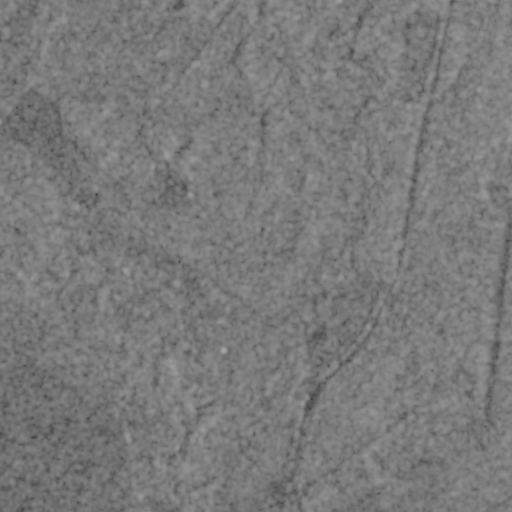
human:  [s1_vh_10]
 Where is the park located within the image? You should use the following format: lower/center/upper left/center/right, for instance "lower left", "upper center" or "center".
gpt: The park is located in the lower right of the image.
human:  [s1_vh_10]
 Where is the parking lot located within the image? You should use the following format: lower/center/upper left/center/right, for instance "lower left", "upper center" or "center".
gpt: The parking lot is located in the lower center of the image.
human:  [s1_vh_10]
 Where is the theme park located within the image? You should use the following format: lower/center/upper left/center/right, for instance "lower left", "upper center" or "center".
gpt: The theme park is located in the center left of the image.
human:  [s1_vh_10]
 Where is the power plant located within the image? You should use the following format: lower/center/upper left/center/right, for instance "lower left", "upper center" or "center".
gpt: There is no power plant in the image.

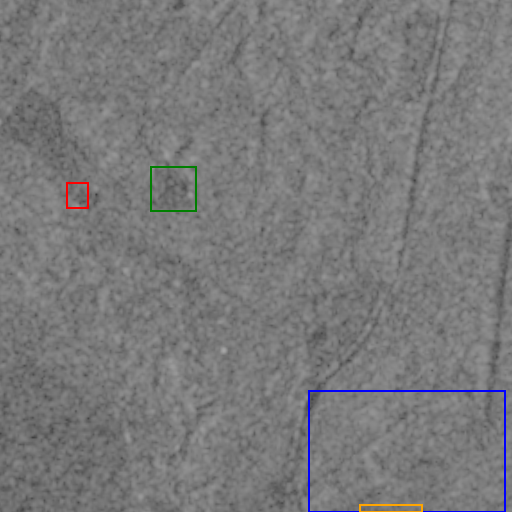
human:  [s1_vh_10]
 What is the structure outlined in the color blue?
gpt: The structure outlined in blue is a crop field.
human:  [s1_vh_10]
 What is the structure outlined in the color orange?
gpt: The structure outlined in orange is a park.
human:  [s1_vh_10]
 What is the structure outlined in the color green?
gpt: The structure outlined in green is a quarry.
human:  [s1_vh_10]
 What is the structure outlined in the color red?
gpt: The structure outlined in red is a theme park.
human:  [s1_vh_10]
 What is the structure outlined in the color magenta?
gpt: There is no magenta outline.